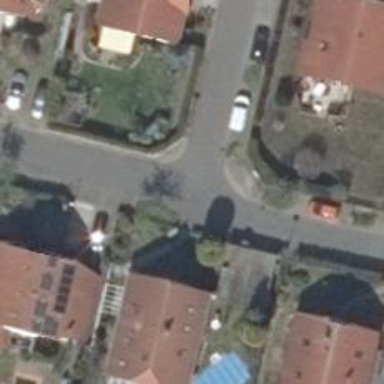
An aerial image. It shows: Asphalt road in living street.